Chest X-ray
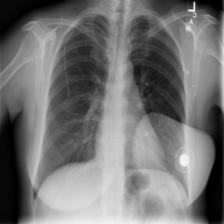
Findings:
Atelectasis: negative
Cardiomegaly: negative
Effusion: negative
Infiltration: negative
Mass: negative
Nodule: negative
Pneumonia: negative
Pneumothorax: negative
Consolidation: negative
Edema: negative
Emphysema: negative
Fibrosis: negative
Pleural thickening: negative
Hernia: negative